Question:
Can any body help me to convert the following SQL query in LinqToSql syntax. It involves Multiple tables from my tables. I am not sure if I am using correct Query Type. Any help would be highly appreciated.
'''
public IQueryable<tblCourseNeededHours>(int departmentId, string semester)
{
return from =
"SELECT tblCourseNeededHours.Semester, tblCourseNeededHours.NeededHoursPerWeek,
tblCourseNeededHours.AssignToInstituteAdministrator,
tblCourseNeededHours.Freezed, tblCourse.CourseName,
tblInstitute.InstituteName, tblDepartment.DepartmentName
FROM tblCourseNeededHours
INNER JOIN tblCourse ON
tblCourseNeededHours.CourseID = tblCourse.CourseID
INNER JOIN tblInstitute ON
tblCourse.InstituteID = tblInstitute.InstituteID
INNER JOIN tblDepartment ON
tblInstitute.DepartmentID = tblDepartment.DepartmentID";
}
'''
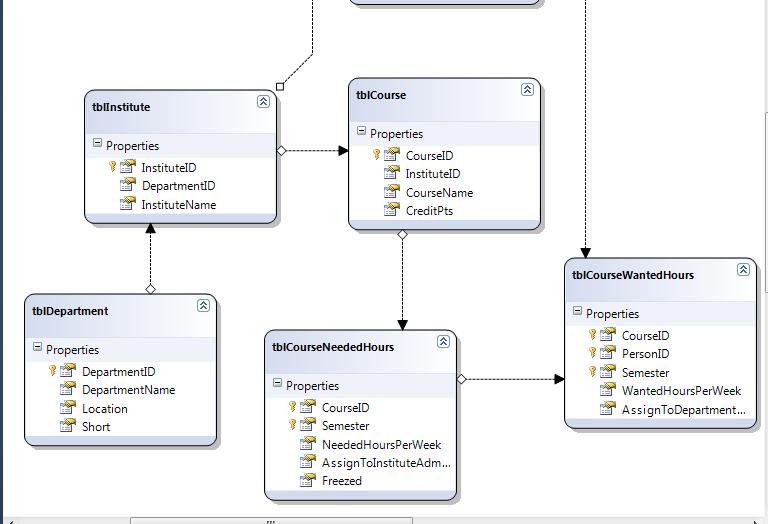
Answer: Well, if you have proper foreign keys in your database you can just do
'''
Var x = from nh in db.tblCourseNeededHours
select nh.Semester, nh.xxxx, nh.tblCourse.CourseName,
nh.tbCourse.tblInstitute.CourseName
'''
and so forth.
No need to do any of the inner joins yourself. That is the beauty of Linq2Sql.